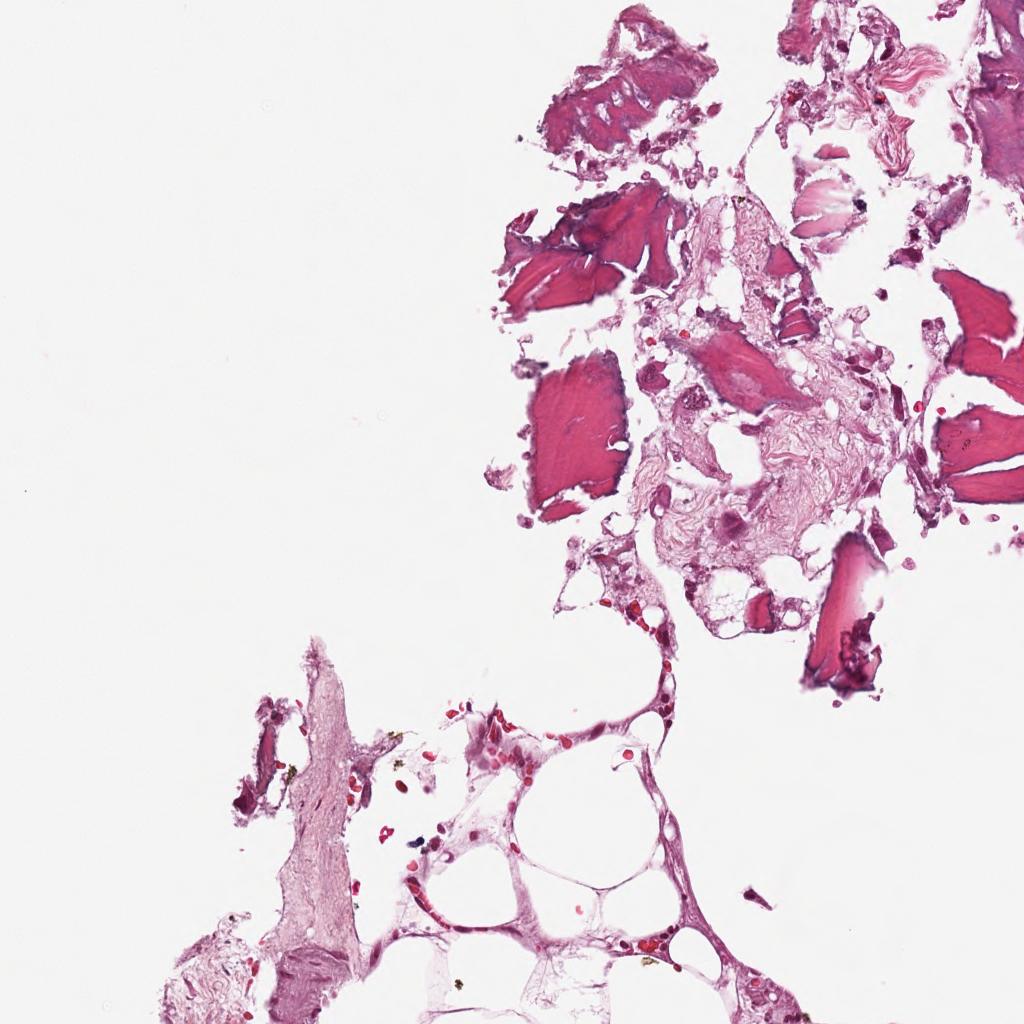
Label: Non-Tumor